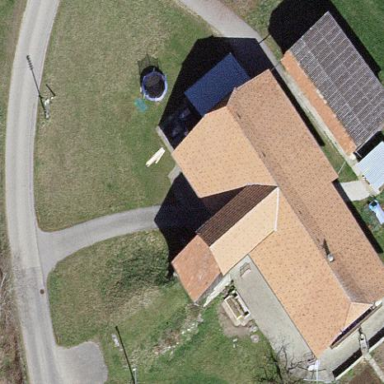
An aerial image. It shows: Farm building.